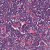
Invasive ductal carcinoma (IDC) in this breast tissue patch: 0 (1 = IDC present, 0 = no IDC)